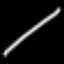
Label: line